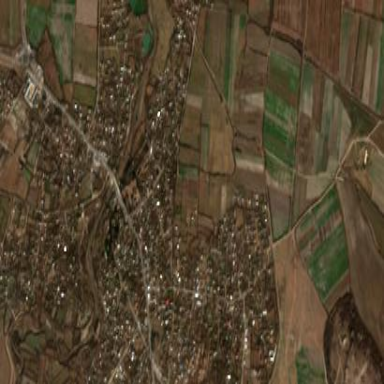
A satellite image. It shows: Residential area in village.